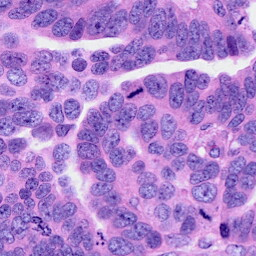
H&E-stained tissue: Ovarian